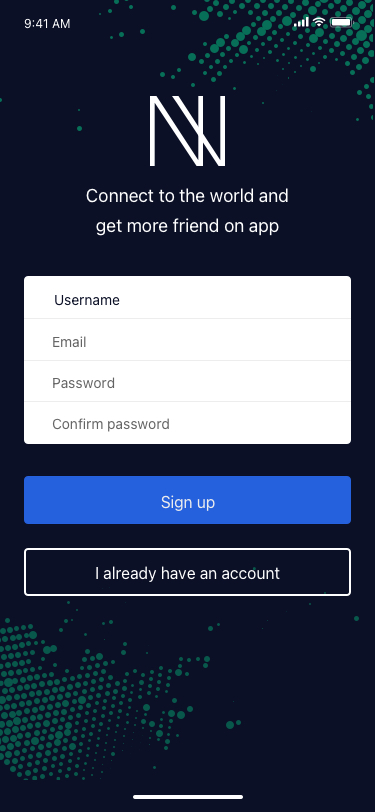
Text in this UI design:
I already have an account
Sign up
Username
Email
Password
Confirm password
Connect to the world and
get more friend on app